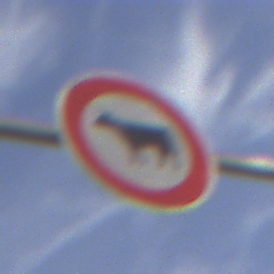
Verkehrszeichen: VerbotViehtrieb
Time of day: MorningAfternoon
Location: Outdoor (Suburban)
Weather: PartlyCloudy
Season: NotSpecified
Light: Natural